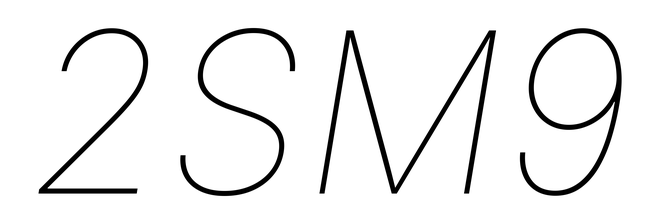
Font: Inter-Italic_Thin_Italic